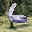
Label: 6